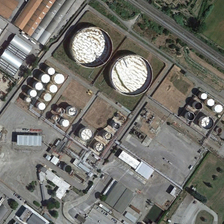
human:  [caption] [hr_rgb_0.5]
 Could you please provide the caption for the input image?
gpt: many storage tanks in different sizes are in a factory .

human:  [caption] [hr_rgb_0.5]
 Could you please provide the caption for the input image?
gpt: many storage tanks in different sizes are in a factory .

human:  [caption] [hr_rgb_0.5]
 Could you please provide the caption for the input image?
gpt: many storage tanks in different sizes are in a factory .

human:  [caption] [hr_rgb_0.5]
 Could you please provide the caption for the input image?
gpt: many storage tanks in different sizes are in a factory .

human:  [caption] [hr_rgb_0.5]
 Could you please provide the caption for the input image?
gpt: many storage tanks in different sizes are in a factory .